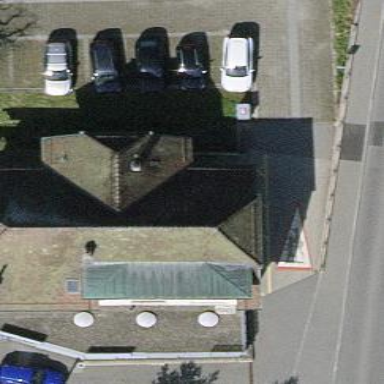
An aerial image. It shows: Industrial building.